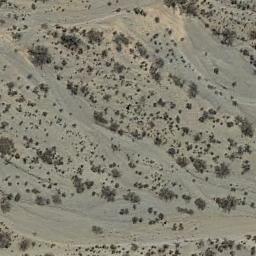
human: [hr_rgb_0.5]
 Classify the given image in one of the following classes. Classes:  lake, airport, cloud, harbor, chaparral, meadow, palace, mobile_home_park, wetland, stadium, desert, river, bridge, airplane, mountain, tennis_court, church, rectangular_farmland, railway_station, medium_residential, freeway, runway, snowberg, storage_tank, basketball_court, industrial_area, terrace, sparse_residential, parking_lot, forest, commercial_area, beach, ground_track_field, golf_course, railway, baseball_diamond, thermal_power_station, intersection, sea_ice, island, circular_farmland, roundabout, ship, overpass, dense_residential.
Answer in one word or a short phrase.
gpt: chaparral